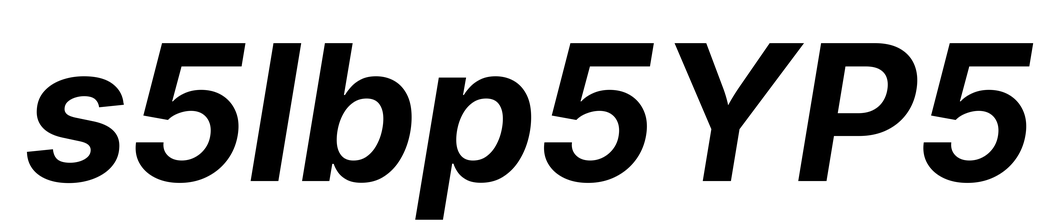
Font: Inter-Italic_Bold_Italic